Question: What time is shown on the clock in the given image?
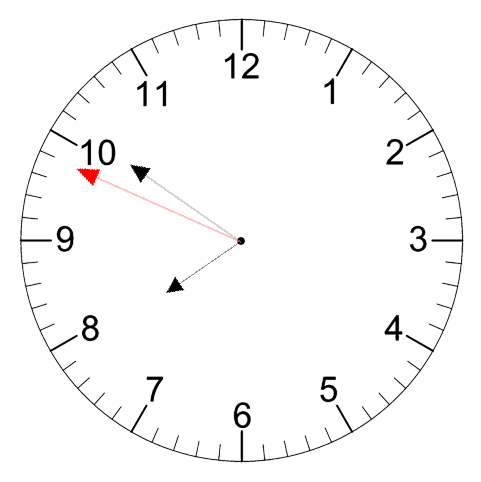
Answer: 07:50:49